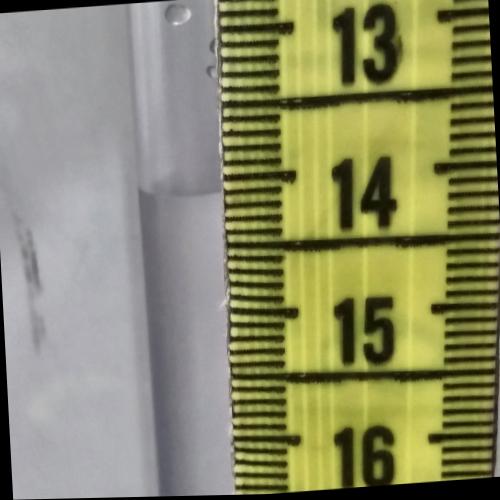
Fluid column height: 14.1 cm